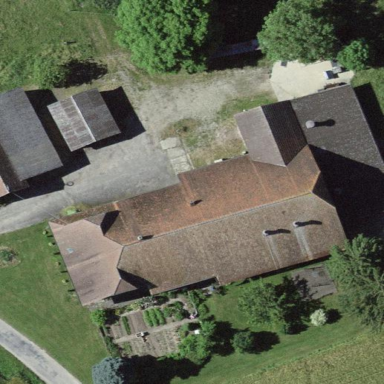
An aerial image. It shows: Farmyard area.